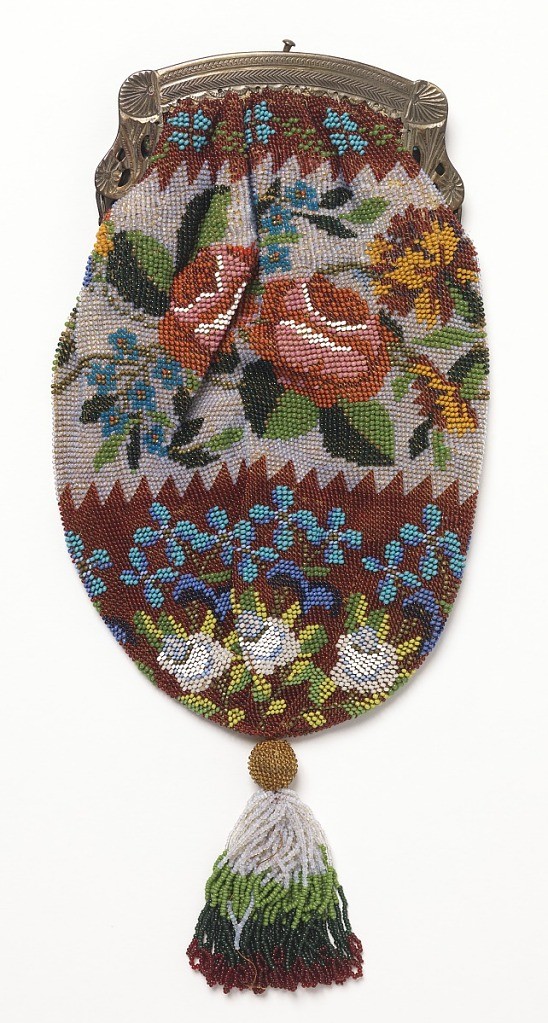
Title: Purse
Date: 19th century
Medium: glass beads, metal frame, silk Technique: beaded knitting
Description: Knitted purse with colored glass beads in design of a wide band of roses on a white ground, with borders of blue flowers on a brown ground. Silver frame with herringbone pattern; bead tassel at bottom. Lined with gray silk.